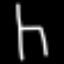
Label: chair